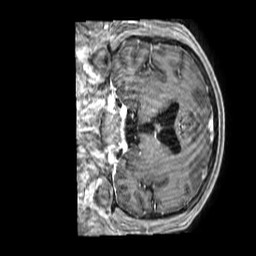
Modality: T1w
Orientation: coronal
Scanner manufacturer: philips
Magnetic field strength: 1.5 T
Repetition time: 0.00708 s
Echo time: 0.003208 s